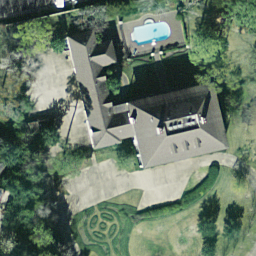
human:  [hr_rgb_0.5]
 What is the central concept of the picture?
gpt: sparse residential